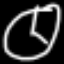
Label: clock